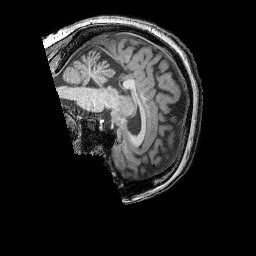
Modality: T1w
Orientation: sagittal
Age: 46
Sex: female
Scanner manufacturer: siemens
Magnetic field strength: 3 T
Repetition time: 2.25 s
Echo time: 0.00411 s